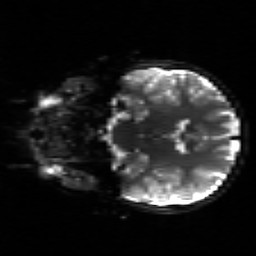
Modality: sbref
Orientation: coronal
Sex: male
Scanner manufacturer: siemens
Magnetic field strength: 3 T
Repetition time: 5 s
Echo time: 0.071 s